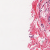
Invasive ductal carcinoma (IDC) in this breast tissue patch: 0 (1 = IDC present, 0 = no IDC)